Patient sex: M
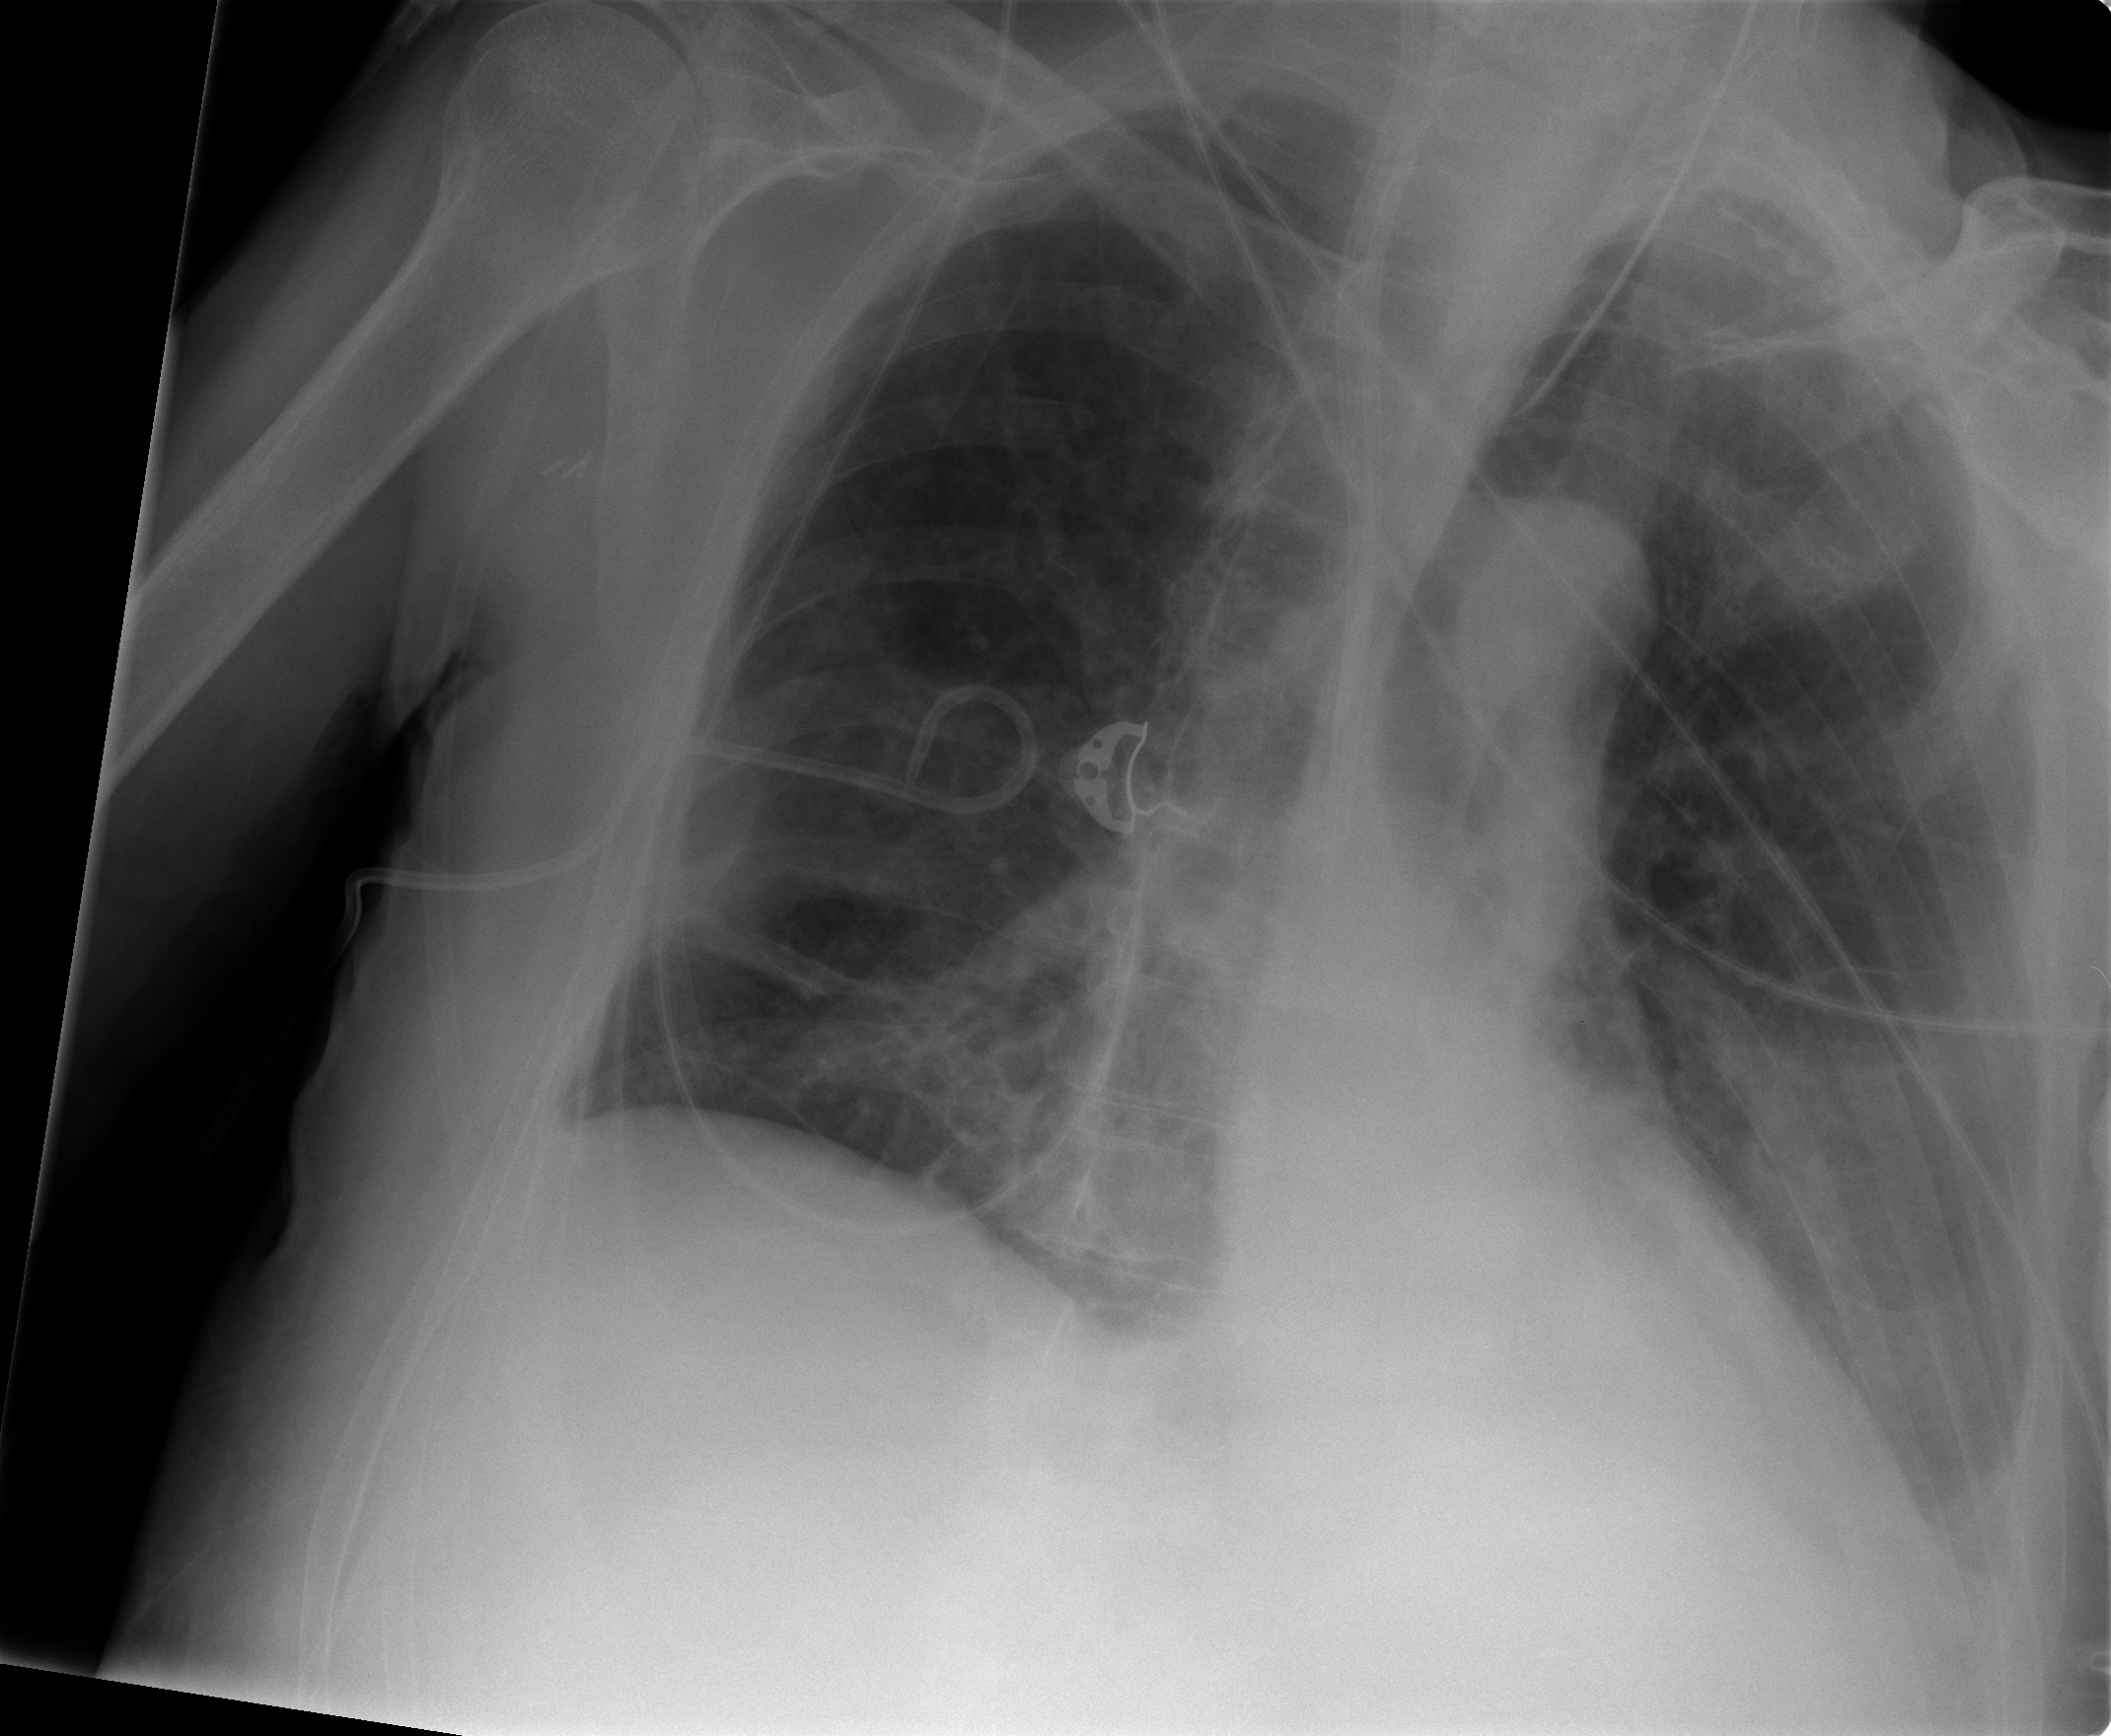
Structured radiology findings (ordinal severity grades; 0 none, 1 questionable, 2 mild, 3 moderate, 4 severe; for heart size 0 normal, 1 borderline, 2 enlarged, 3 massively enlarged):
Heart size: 0
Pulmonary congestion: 0
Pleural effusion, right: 1
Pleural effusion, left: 2
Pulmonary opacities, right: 2
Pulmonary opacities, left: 2
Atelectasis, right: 2
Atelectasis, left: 2